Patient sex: M
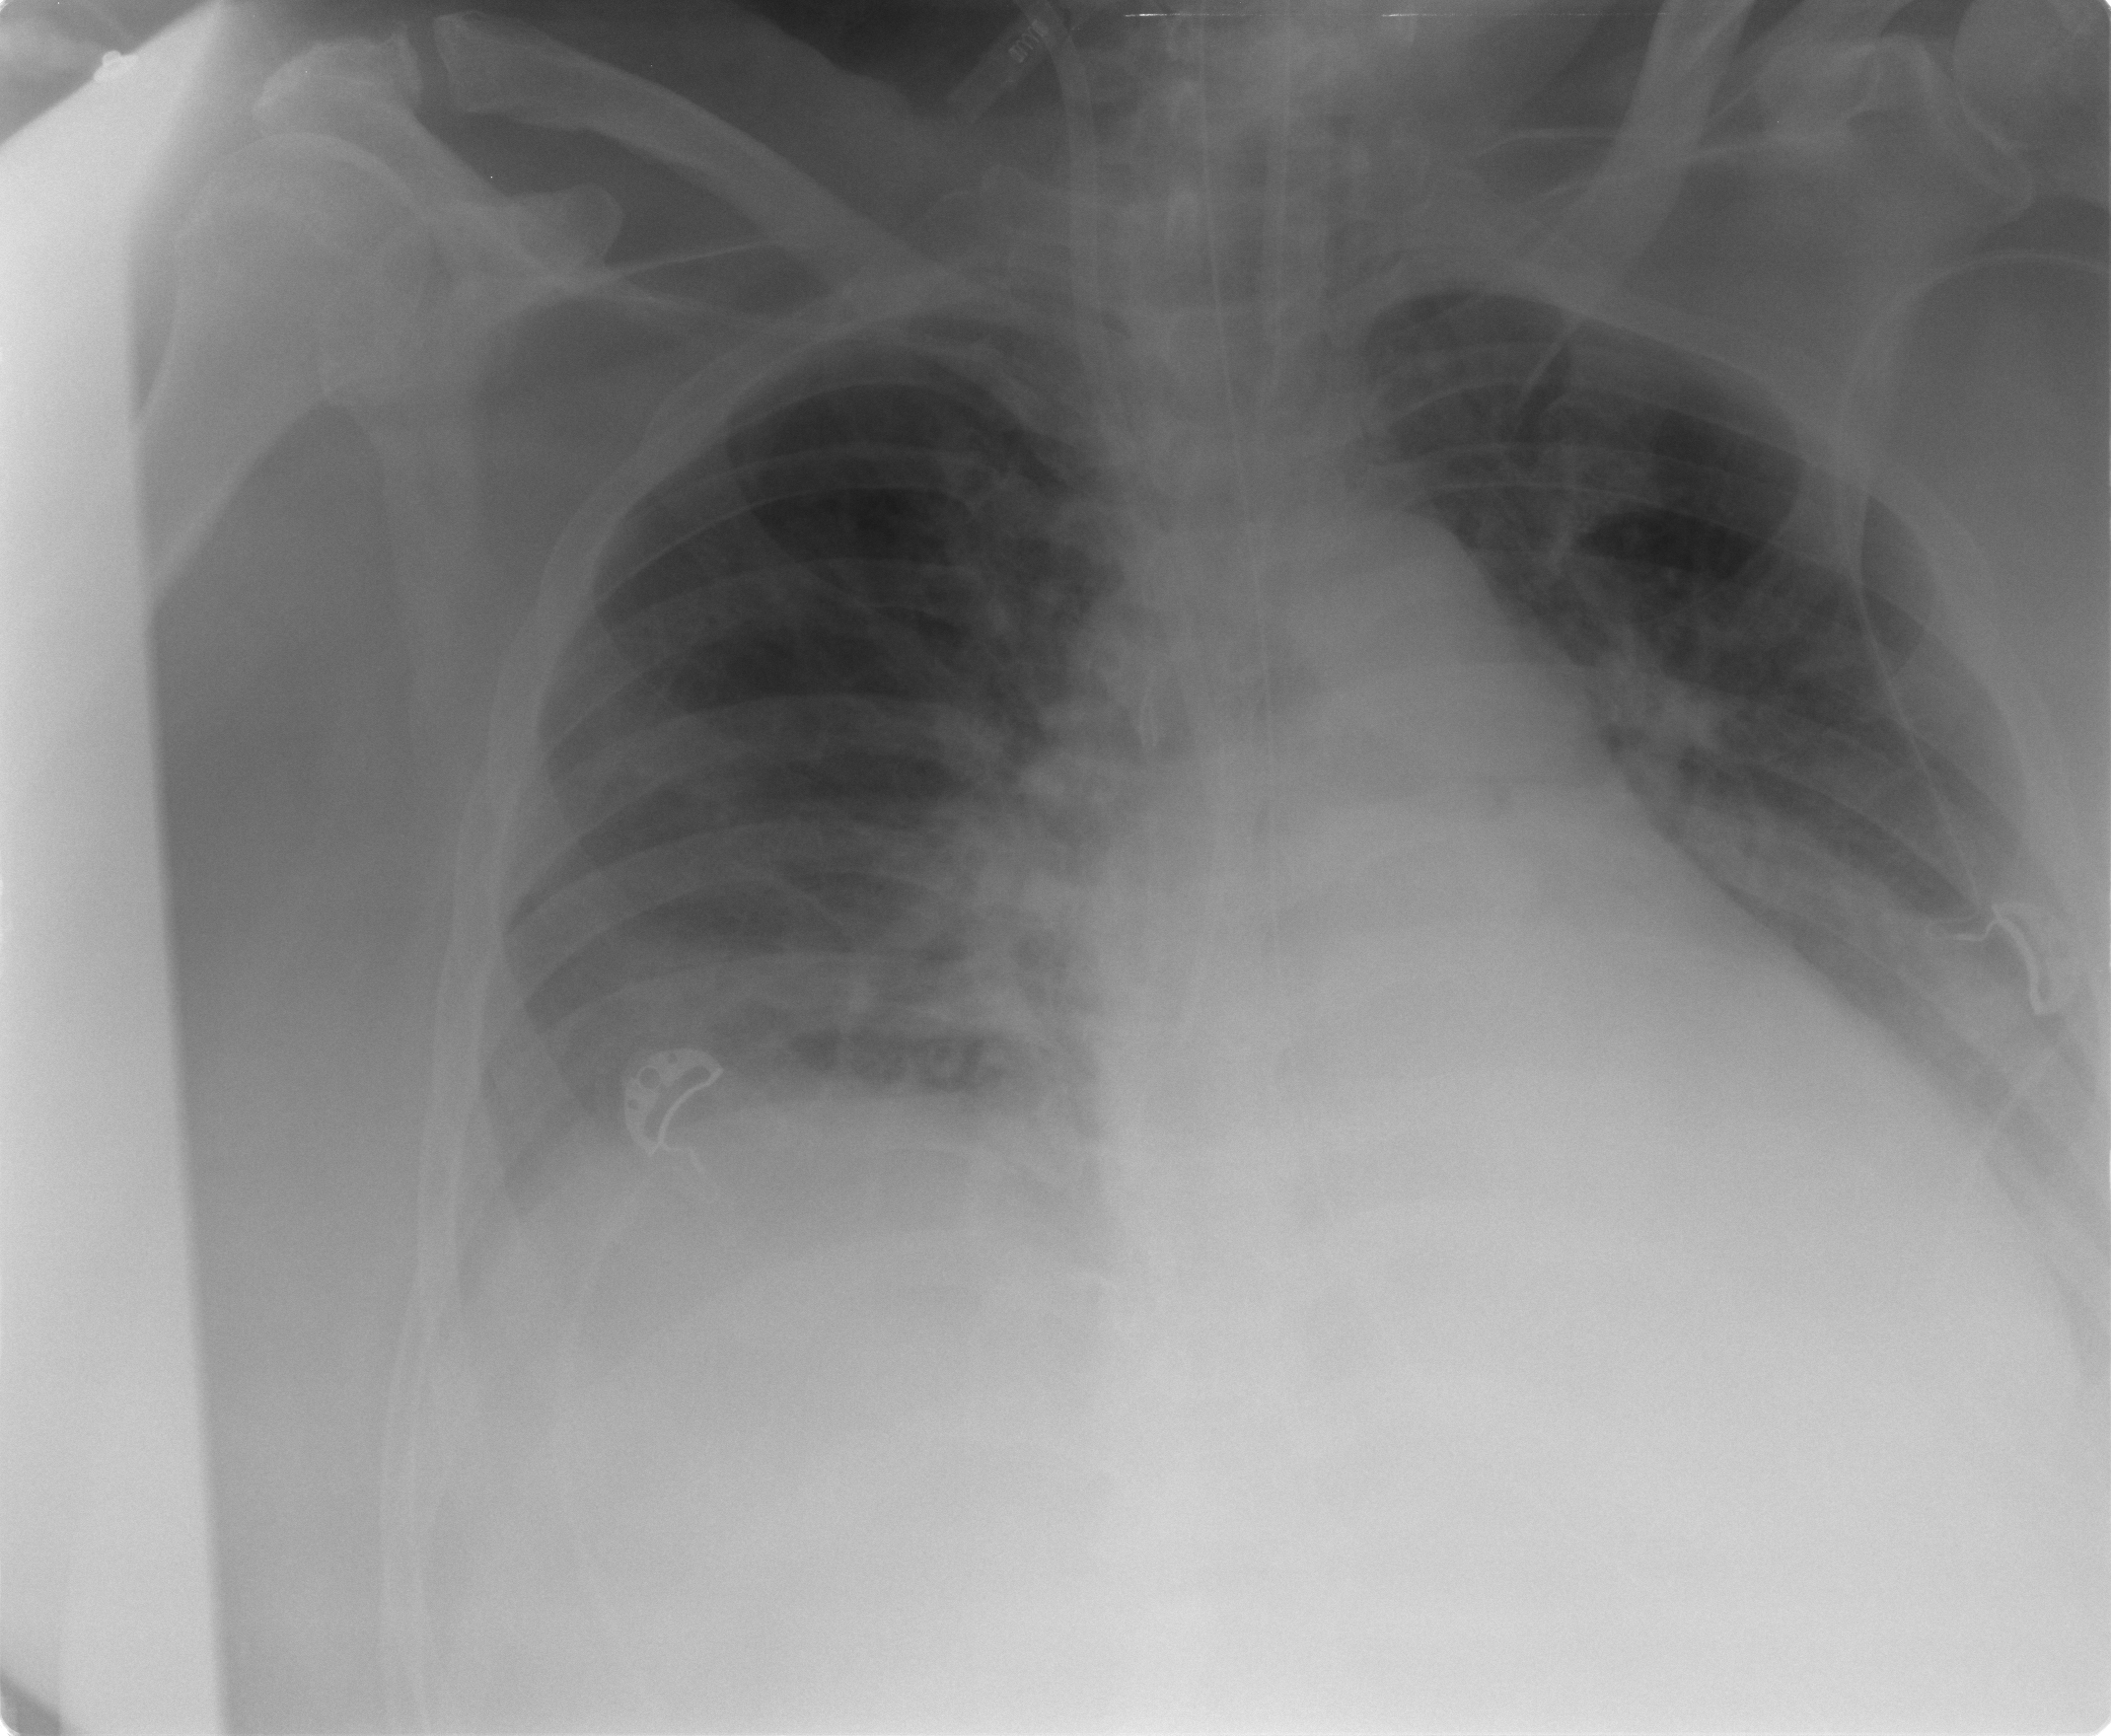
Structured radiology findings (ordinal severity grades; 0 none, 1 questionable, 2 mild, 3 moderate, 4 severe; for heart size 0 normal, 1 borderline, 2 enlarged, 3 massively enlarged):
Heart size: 2
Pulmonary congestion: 2
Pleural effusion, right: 2
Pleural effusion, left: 2
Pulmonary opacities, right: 0
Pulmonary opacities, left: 0
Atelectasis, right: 2
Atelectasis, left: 2